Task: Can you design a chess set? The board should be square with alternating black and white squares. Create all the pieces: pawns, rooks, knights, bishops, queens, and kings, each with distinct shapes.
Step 2905:
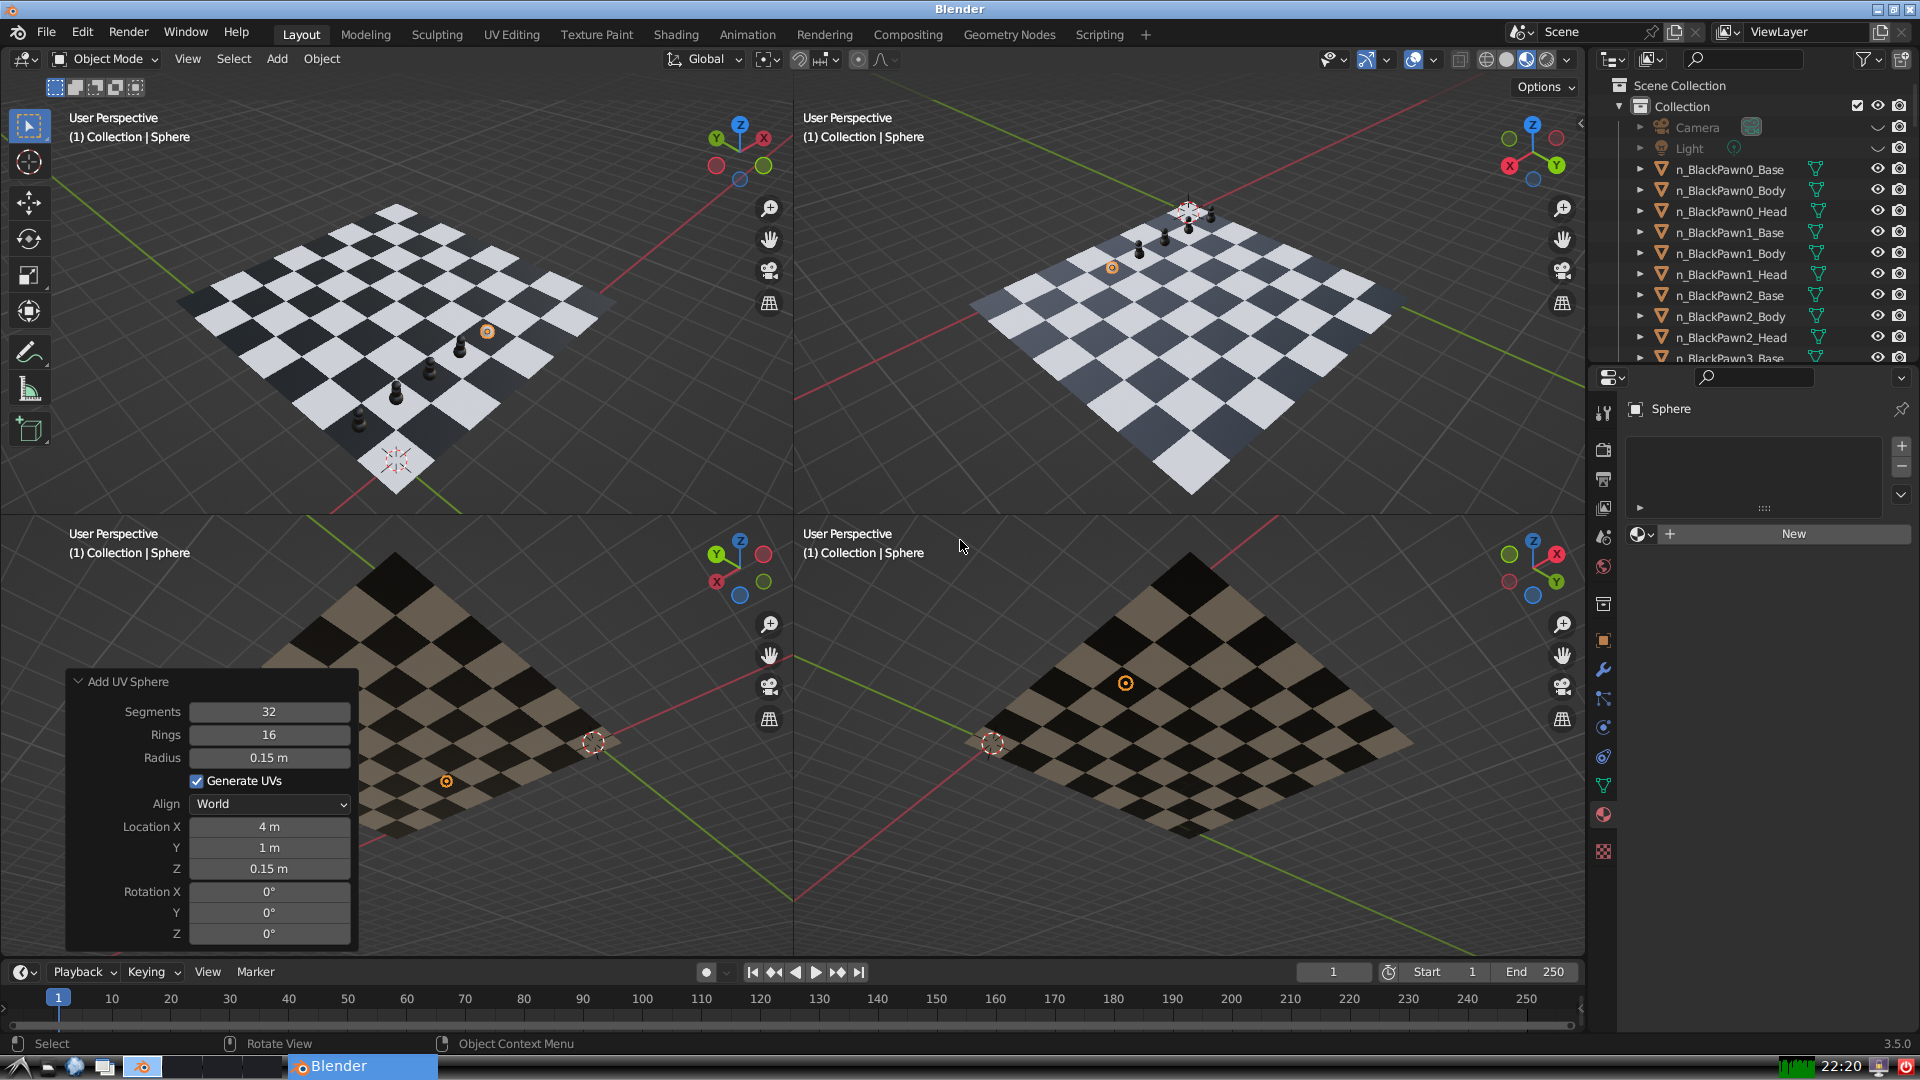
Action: {"key_press": ['Ctrl, Home']}